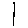
Label: line